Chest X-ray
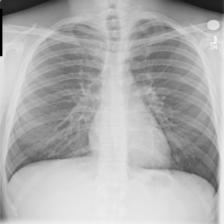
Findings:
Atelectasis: negative
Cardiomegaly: negative
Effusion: negative
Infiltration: negative
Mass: negative
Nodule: negative
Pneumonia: negative
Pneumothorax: negative
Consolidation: negative
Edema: negative
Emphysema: negative
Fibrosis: negative
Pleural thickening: negative
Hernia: negative